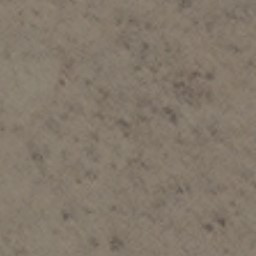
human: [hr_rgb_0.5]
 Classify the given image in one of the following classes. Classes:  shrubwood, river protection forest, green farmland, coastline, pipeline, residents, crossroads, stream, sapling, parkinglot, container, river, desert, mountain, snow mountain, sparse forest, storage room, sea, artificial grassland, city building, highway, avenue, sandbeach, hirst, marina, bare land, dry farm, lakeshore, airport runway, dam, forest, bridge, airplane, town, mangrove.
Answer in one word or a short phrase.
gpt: bare land